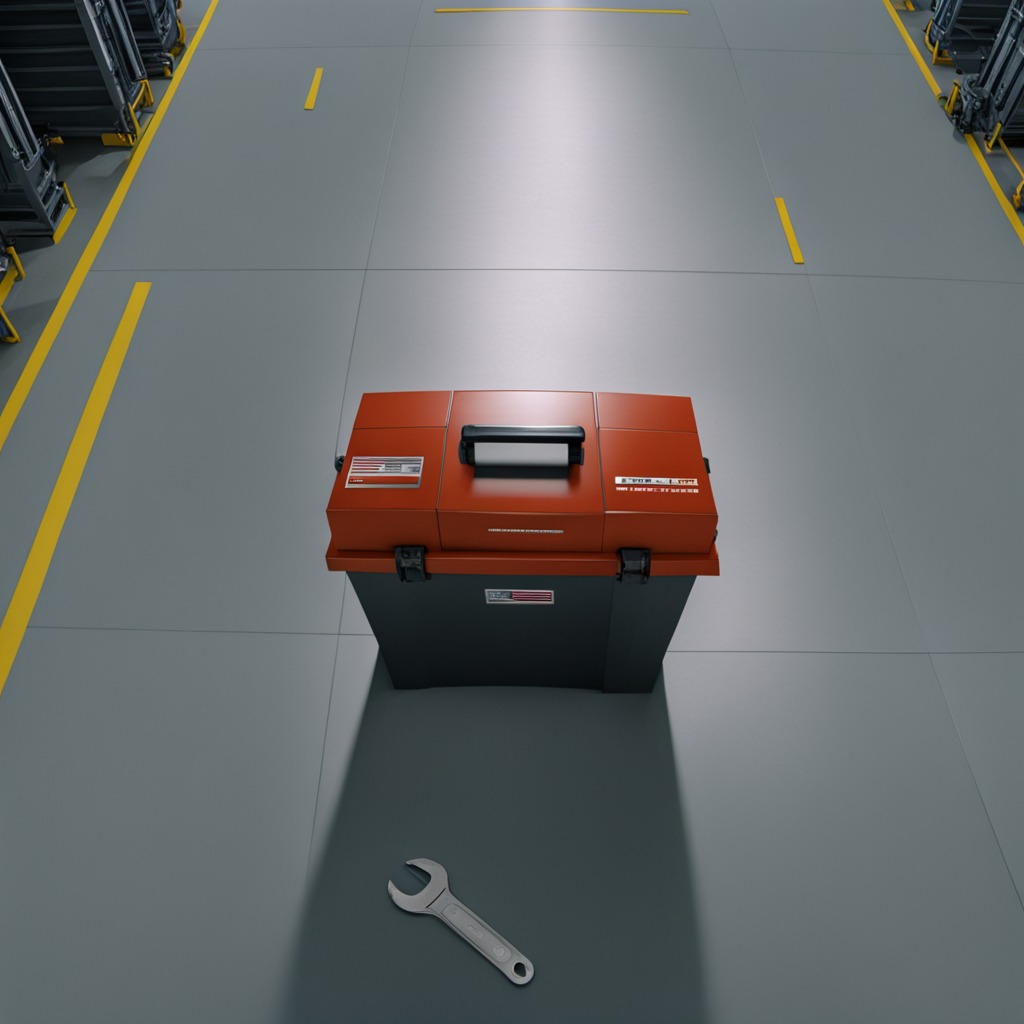
An wrench is lying on the toolbox surface in an airplane hangar workshop.